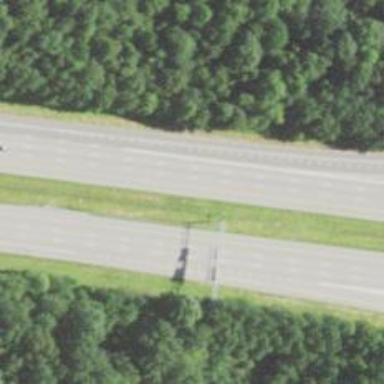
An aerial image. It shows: Motorway junction.